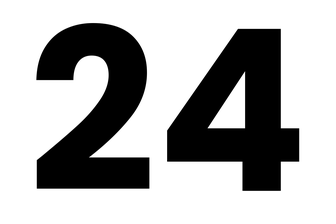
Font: Poppins-Bold